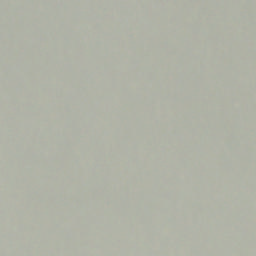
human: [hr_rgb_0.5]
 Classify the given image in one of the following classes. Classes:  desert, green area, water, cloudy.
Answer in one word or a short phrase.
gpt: cloudy